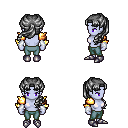
a pixel art fantasy rpg character, female body template, dark elf, purple skin, gold arm armor, teal pants, gray princess hairstyle, white cloth bracers, metal boots, four views (front, back, left, right), 2x2 character sprite sheet, small pixel art, hard edges, no anti-aliasing